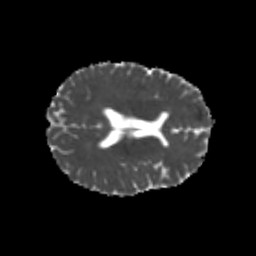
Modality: MD
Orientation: axial
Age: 22
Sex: female
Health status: healthy
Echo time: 0.074 s